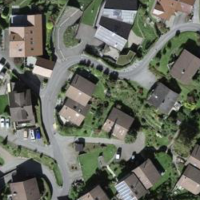
EUNIS habitat code: 54
Species observed at this site:
Vicia sepium
Knautia arvensis
Cephalanthera longifolia
Phyteuma orbiculare